Question: I am trying to create the following control with HTML / CSS. I need advice on the best way to implement this with solely HTML and CSS. I was able to implement it using different anchor () tags. But I am not sure that this is the best approach since it all has the same purpose.
The link, blue circle, and cart icon should take you to a different page.
Also - for the icon I am implementing font-awesome. <URL>
Any advice and suggestions would be appreciated!
Here is a picture:

Here is my HTML so far - but I dont think it's the best approach...
'''
<div id="check_out_utility" class="float_right">
<a id="check_out_utility_link" class="white_link float_left" href="#">Check Out</a>
<div id="shopping_cart" class="float_right">
<i class="fa fa-shopping-cart fa-3x white_color"></i>
</div>
</div>
'''
Again, thanks
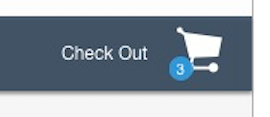
Answer: You may use absolute positioning within the cart icon.
I build a quick example from scratch
'''
<a class="cart" href="#">
Checkout
<span class="fa fa-2x fa-shopping-cart">
<span class="badge">3</span>
</span>
</a>
'''
'''
.cart {
background-color: #2F4178;
display: inline-block;
width: 200px;
height: 20px;
text-decoration: none;
color: #FFF;
padding: 20px;
}
.cart .fa {
position: relative;
}
.cart .badge {
display: inline-block;
background-color: #478BFF;
border-radius: 50%;
padding: 3px;
color: #FFF;
width: 10px;
height: 10px;
text-align: center;
font-size: 11px;
position: absolute;
bottom: 0;
left: 0;
}
'''
fiddle: <URL>